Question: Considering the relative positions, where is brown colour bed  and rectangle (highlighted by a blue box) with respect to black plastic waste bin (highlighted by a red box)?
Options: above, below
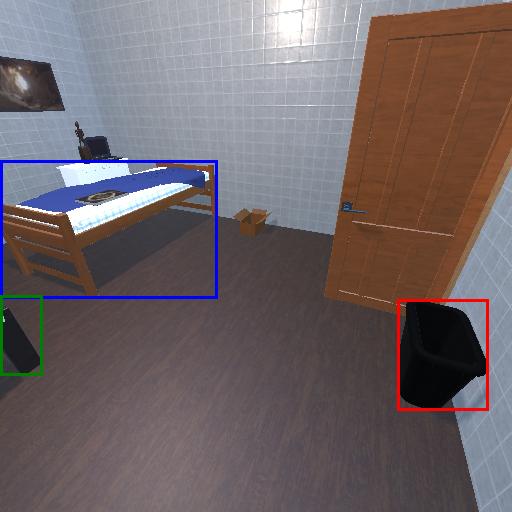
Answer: above